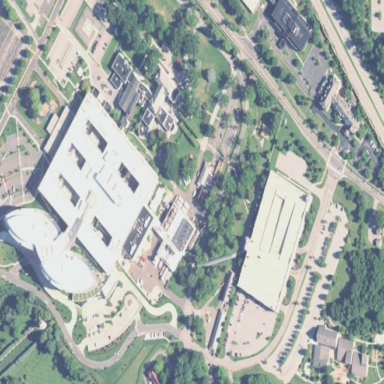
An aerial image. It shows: Hospital providing healthcare services.